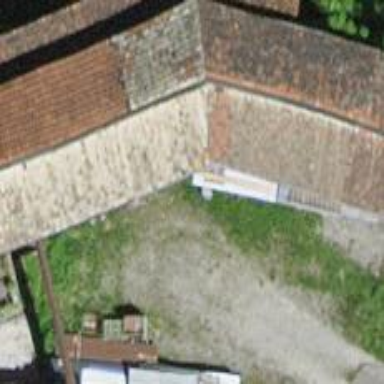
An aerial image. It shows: Warehouse building with gabled roof.